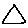
Label: triangle